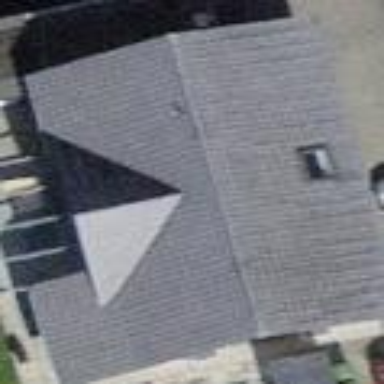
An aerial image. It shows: Building with tiled roof.